Question: I'm trying to create a simple web page that resembles the following:

I've got three DIVs, as follows:
'''
<div class="leftNav">
</div>
<div class="topPanel">
</div>
<div class="bottomPanel">
</div>
'''
And here's the CSS:
'''
.leftNav
{
width: 20%;
height: 100%;
float: left;
}
.topPanel
{
width: 80%;
height: 50%;
float: right;
}
.bottomPanel
{
width: 80%;
height: 50%;
float: right;
}
'''
The end result, however, looks completely out-of-whack. Is it possible to create such a thing with DIVs and CSS?
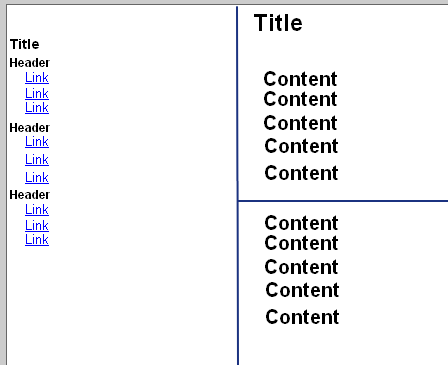
Answer: There are a few ways to do this.
You can fix your original approach simply by adding this:
'''
html, body {
height: 100%;
overflow: hidden; /* to hide any scrollbars that might appear */
}
'''
<URL>